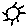
Label: sun